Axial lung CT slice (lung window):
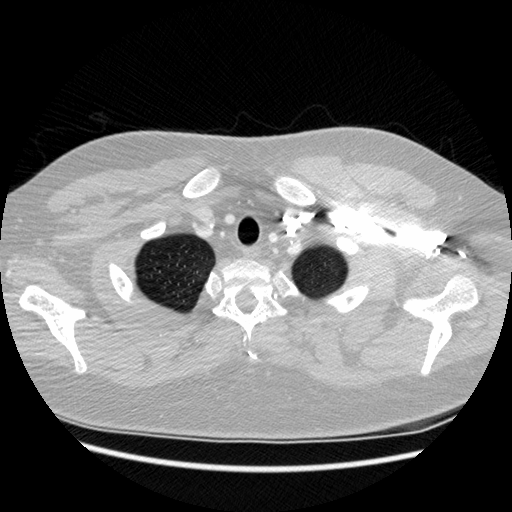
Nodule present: no